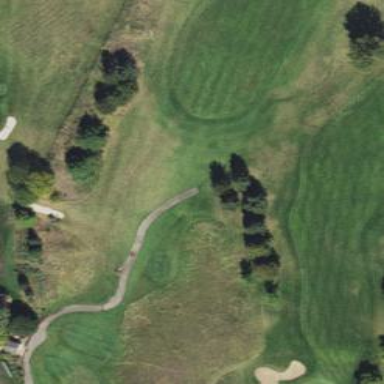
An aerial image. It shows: Service road designated as golf cart path.